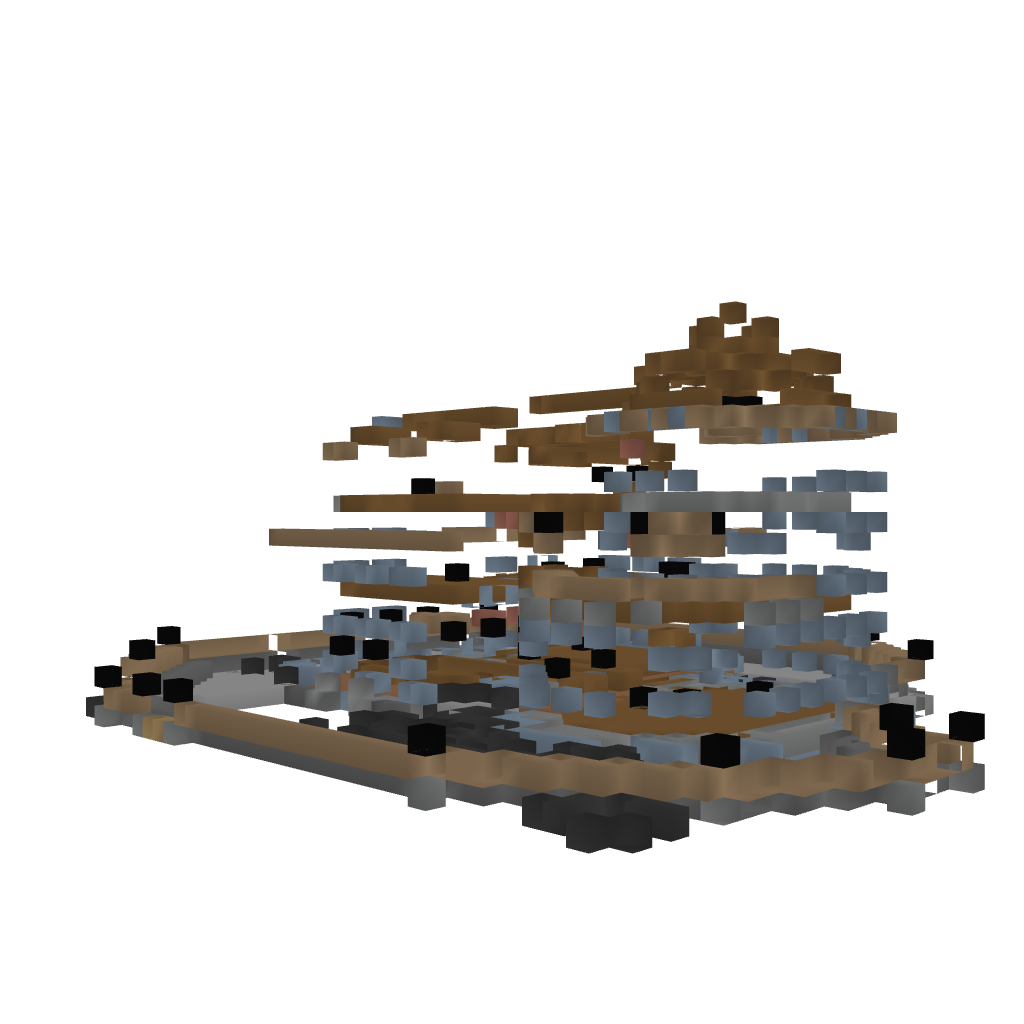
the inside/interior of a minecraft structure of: Brick Cottage